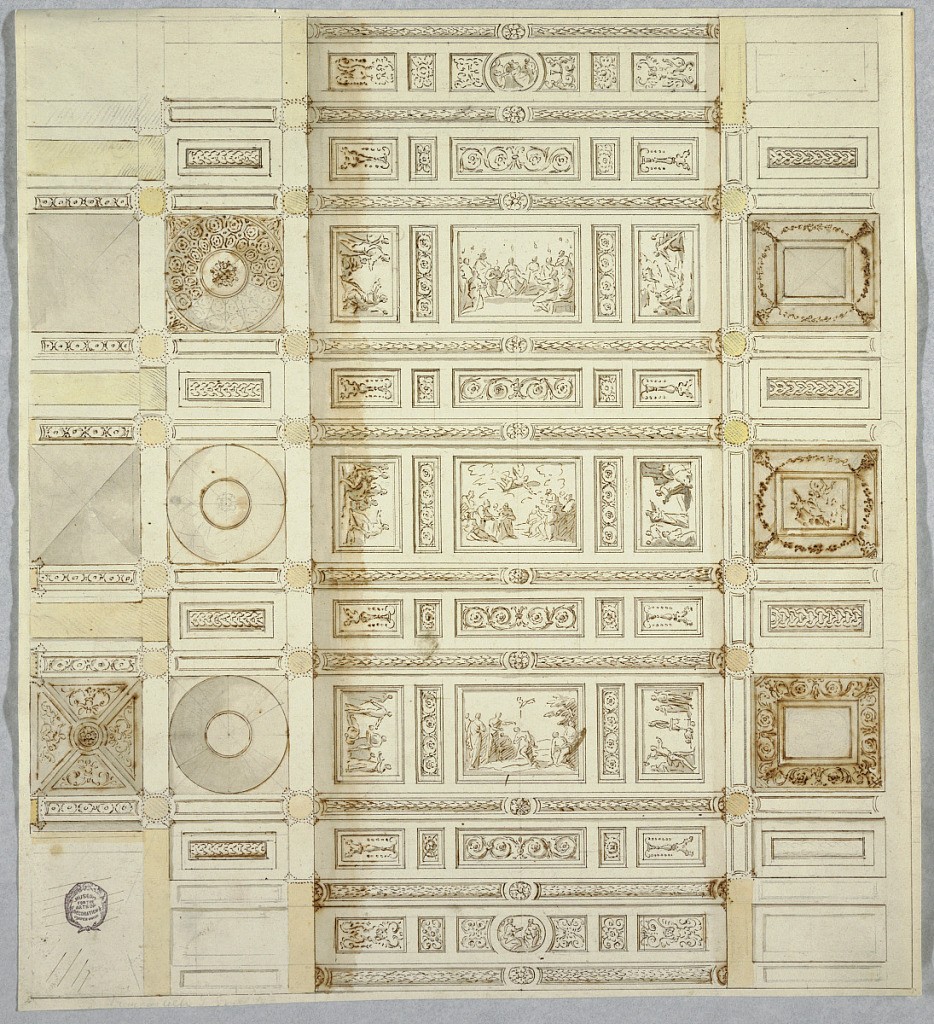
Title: Design for a Ceiling
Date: ca. 1815
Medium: Design for a Ceiling
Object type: Drawing
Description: View of a ceiling divided into horizontal bands of ornament in varying widths. Within each strip are small framed tablets with figural scenes, and smaller panels of ornament including rinceaux and guilloche.